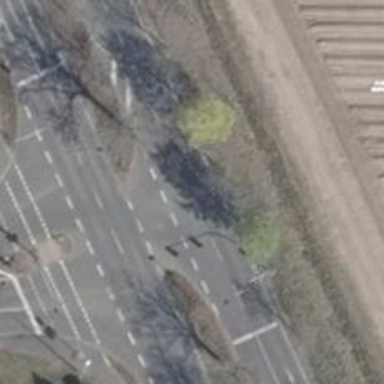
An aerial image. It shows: Road with traffic signals.